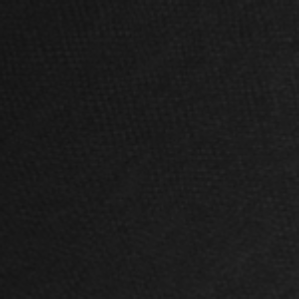
Label: frost